Field crop: tomato
Growth stage: 1
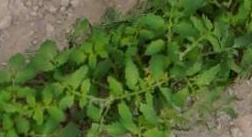
Species: tomato